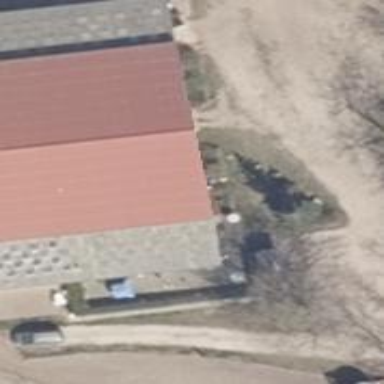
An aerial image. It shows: Restaurant.